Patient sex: M
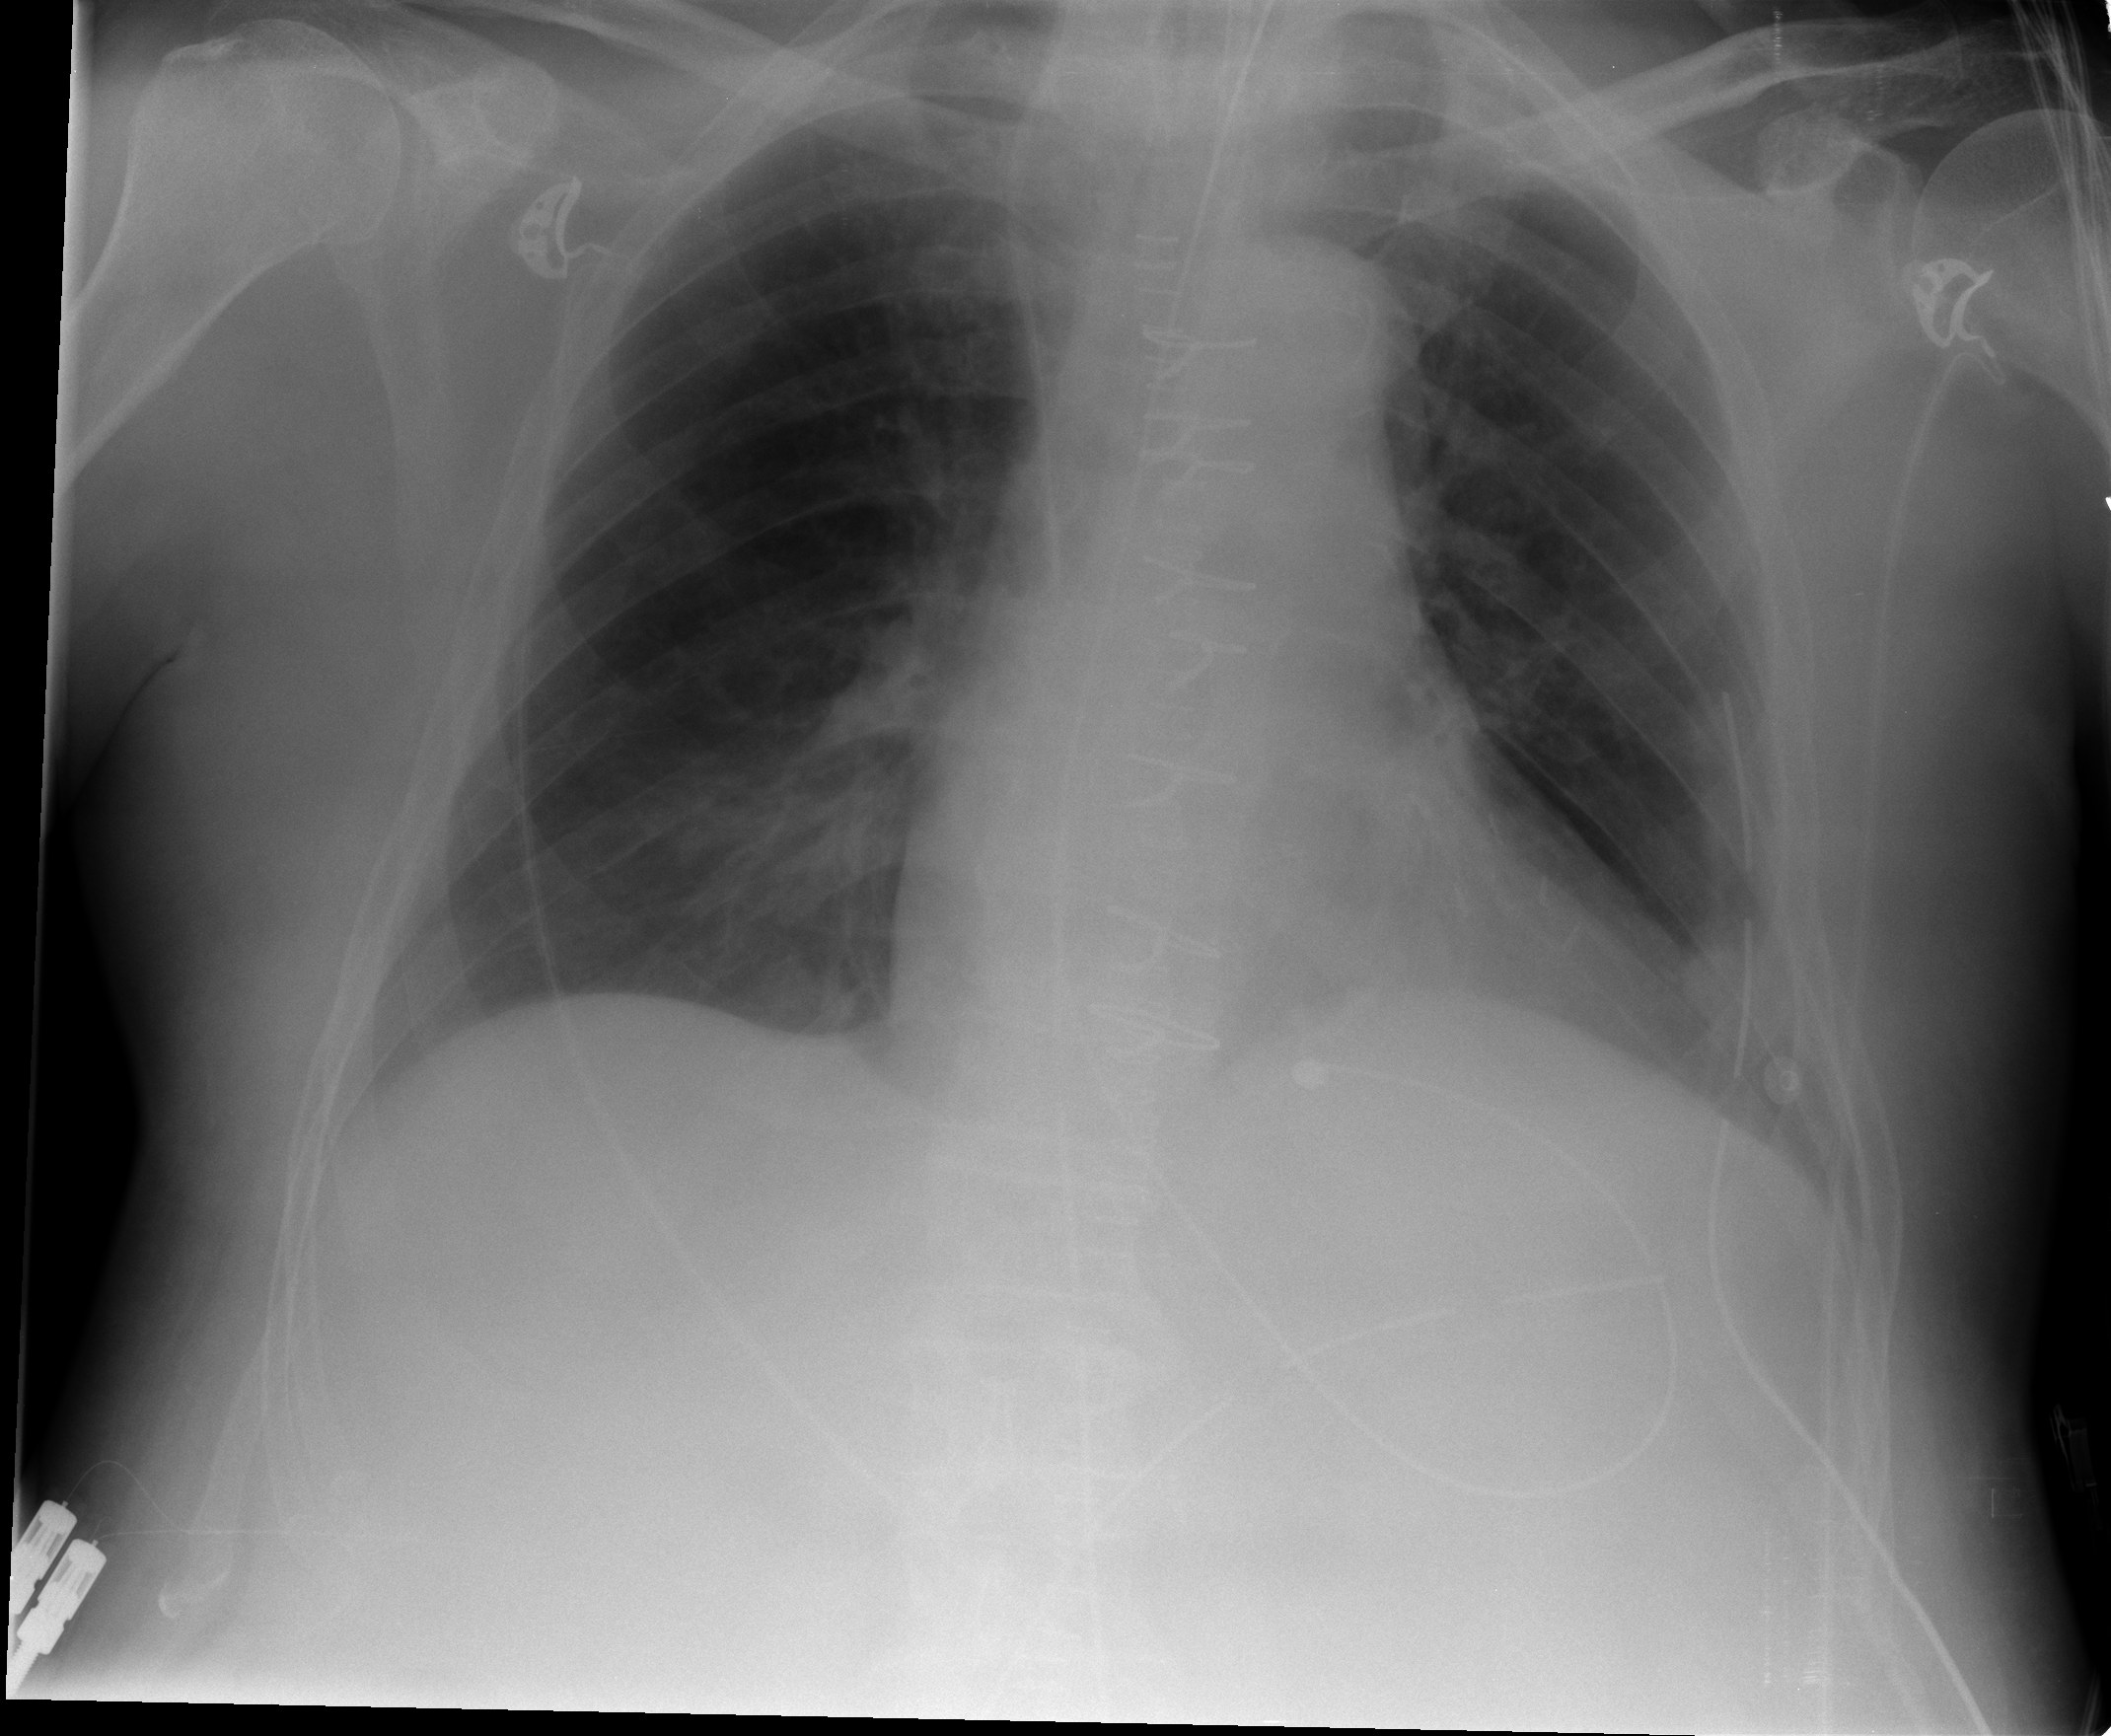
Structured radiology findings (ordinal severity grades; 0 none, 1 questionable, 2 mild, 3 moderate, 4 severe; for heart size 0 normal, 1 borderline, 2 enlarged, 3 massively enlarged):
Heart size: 0
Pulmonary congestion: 1
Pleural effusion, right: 0
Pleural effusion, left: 0
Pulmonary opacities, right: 0
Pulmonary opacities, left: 0
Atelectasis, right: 0
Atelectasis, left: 0